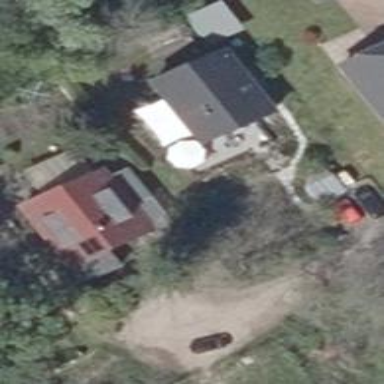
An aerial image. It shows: Detached building.